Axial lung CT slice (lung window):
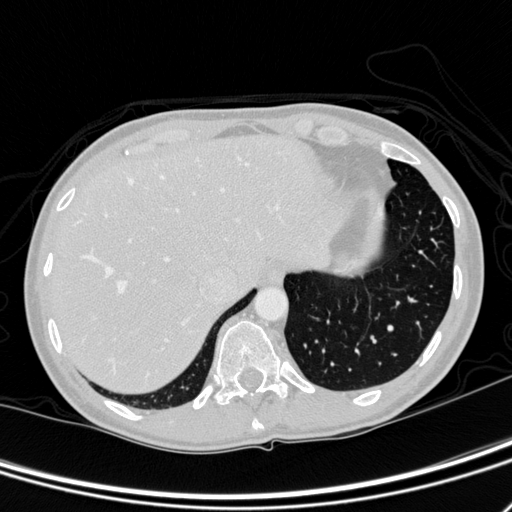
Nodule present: no